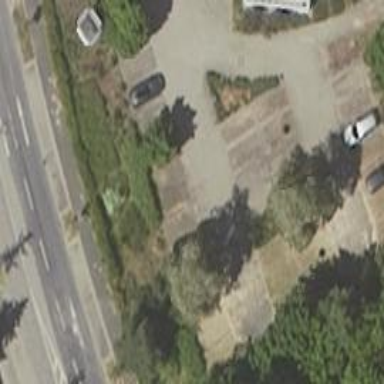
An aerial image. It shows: Parking area with surface.